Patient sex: M
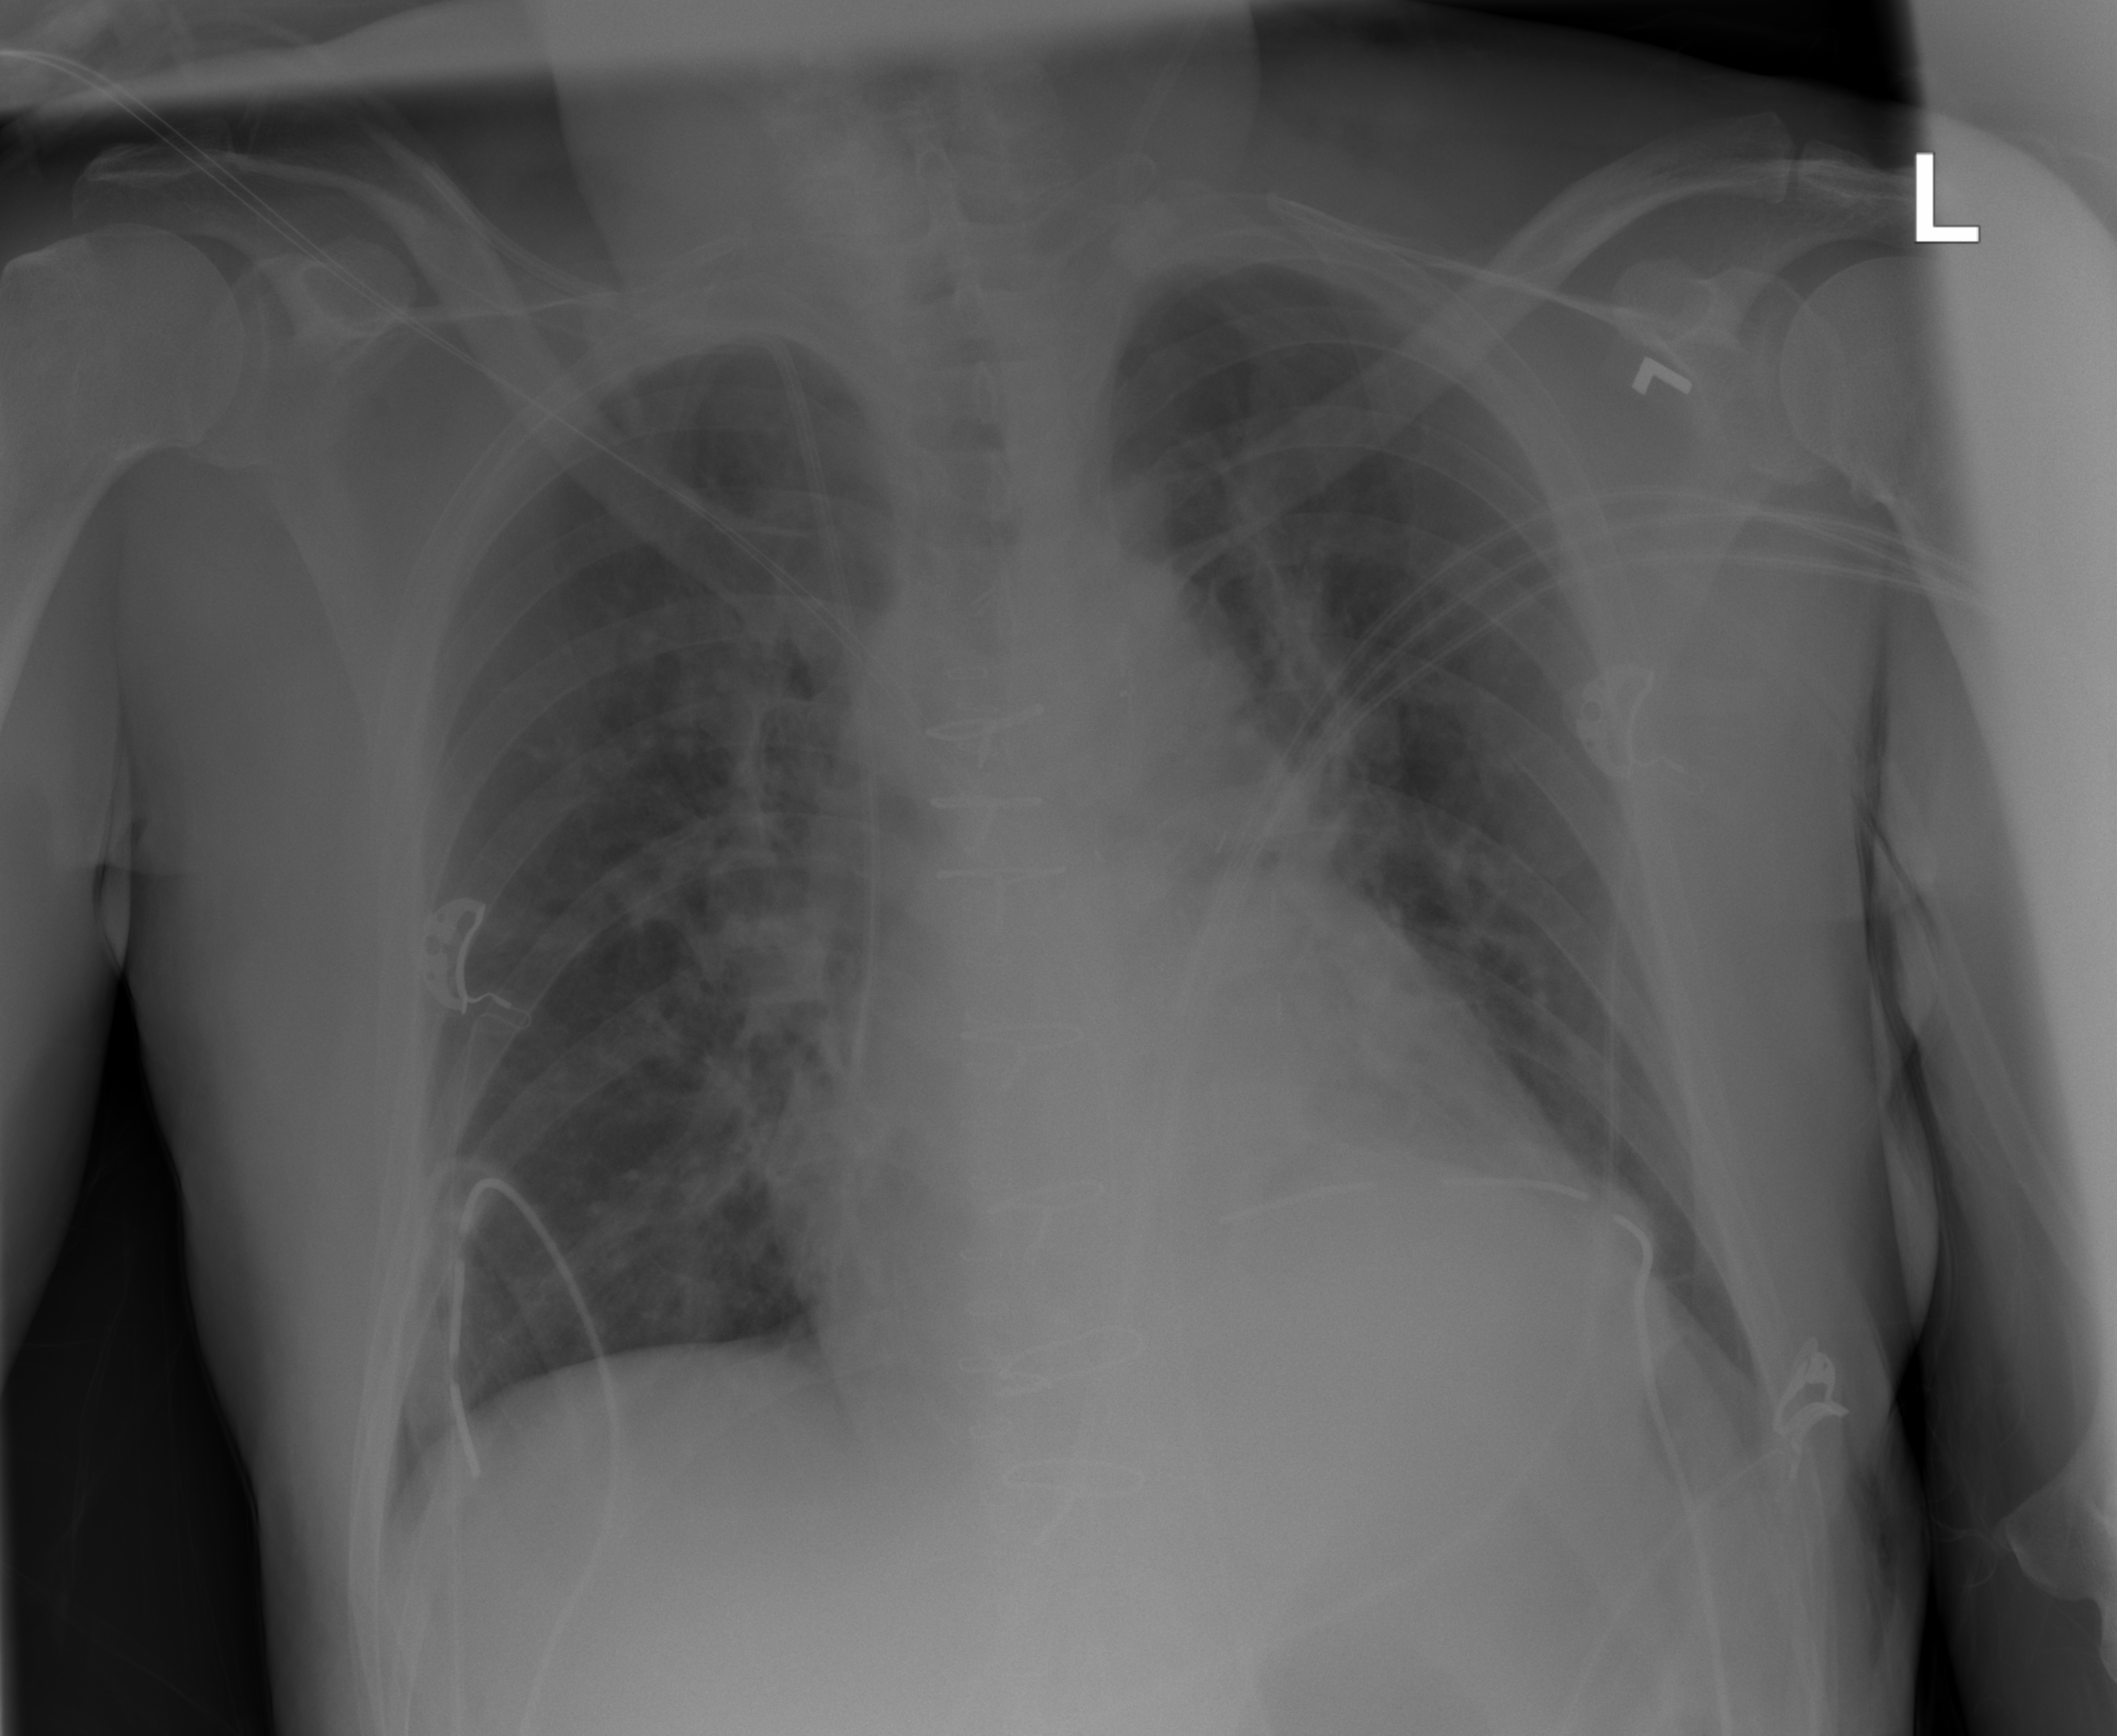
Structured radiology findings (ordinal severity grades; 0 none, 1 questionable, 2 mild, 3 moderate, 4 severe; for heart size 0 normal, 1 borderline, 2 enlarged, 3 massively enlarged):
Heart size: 0
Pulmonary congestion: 2
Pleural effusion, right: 0
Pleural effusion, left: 0
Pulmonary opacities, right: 0
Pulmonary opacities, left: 0
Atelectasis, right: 0
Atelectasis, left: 0